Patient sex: M
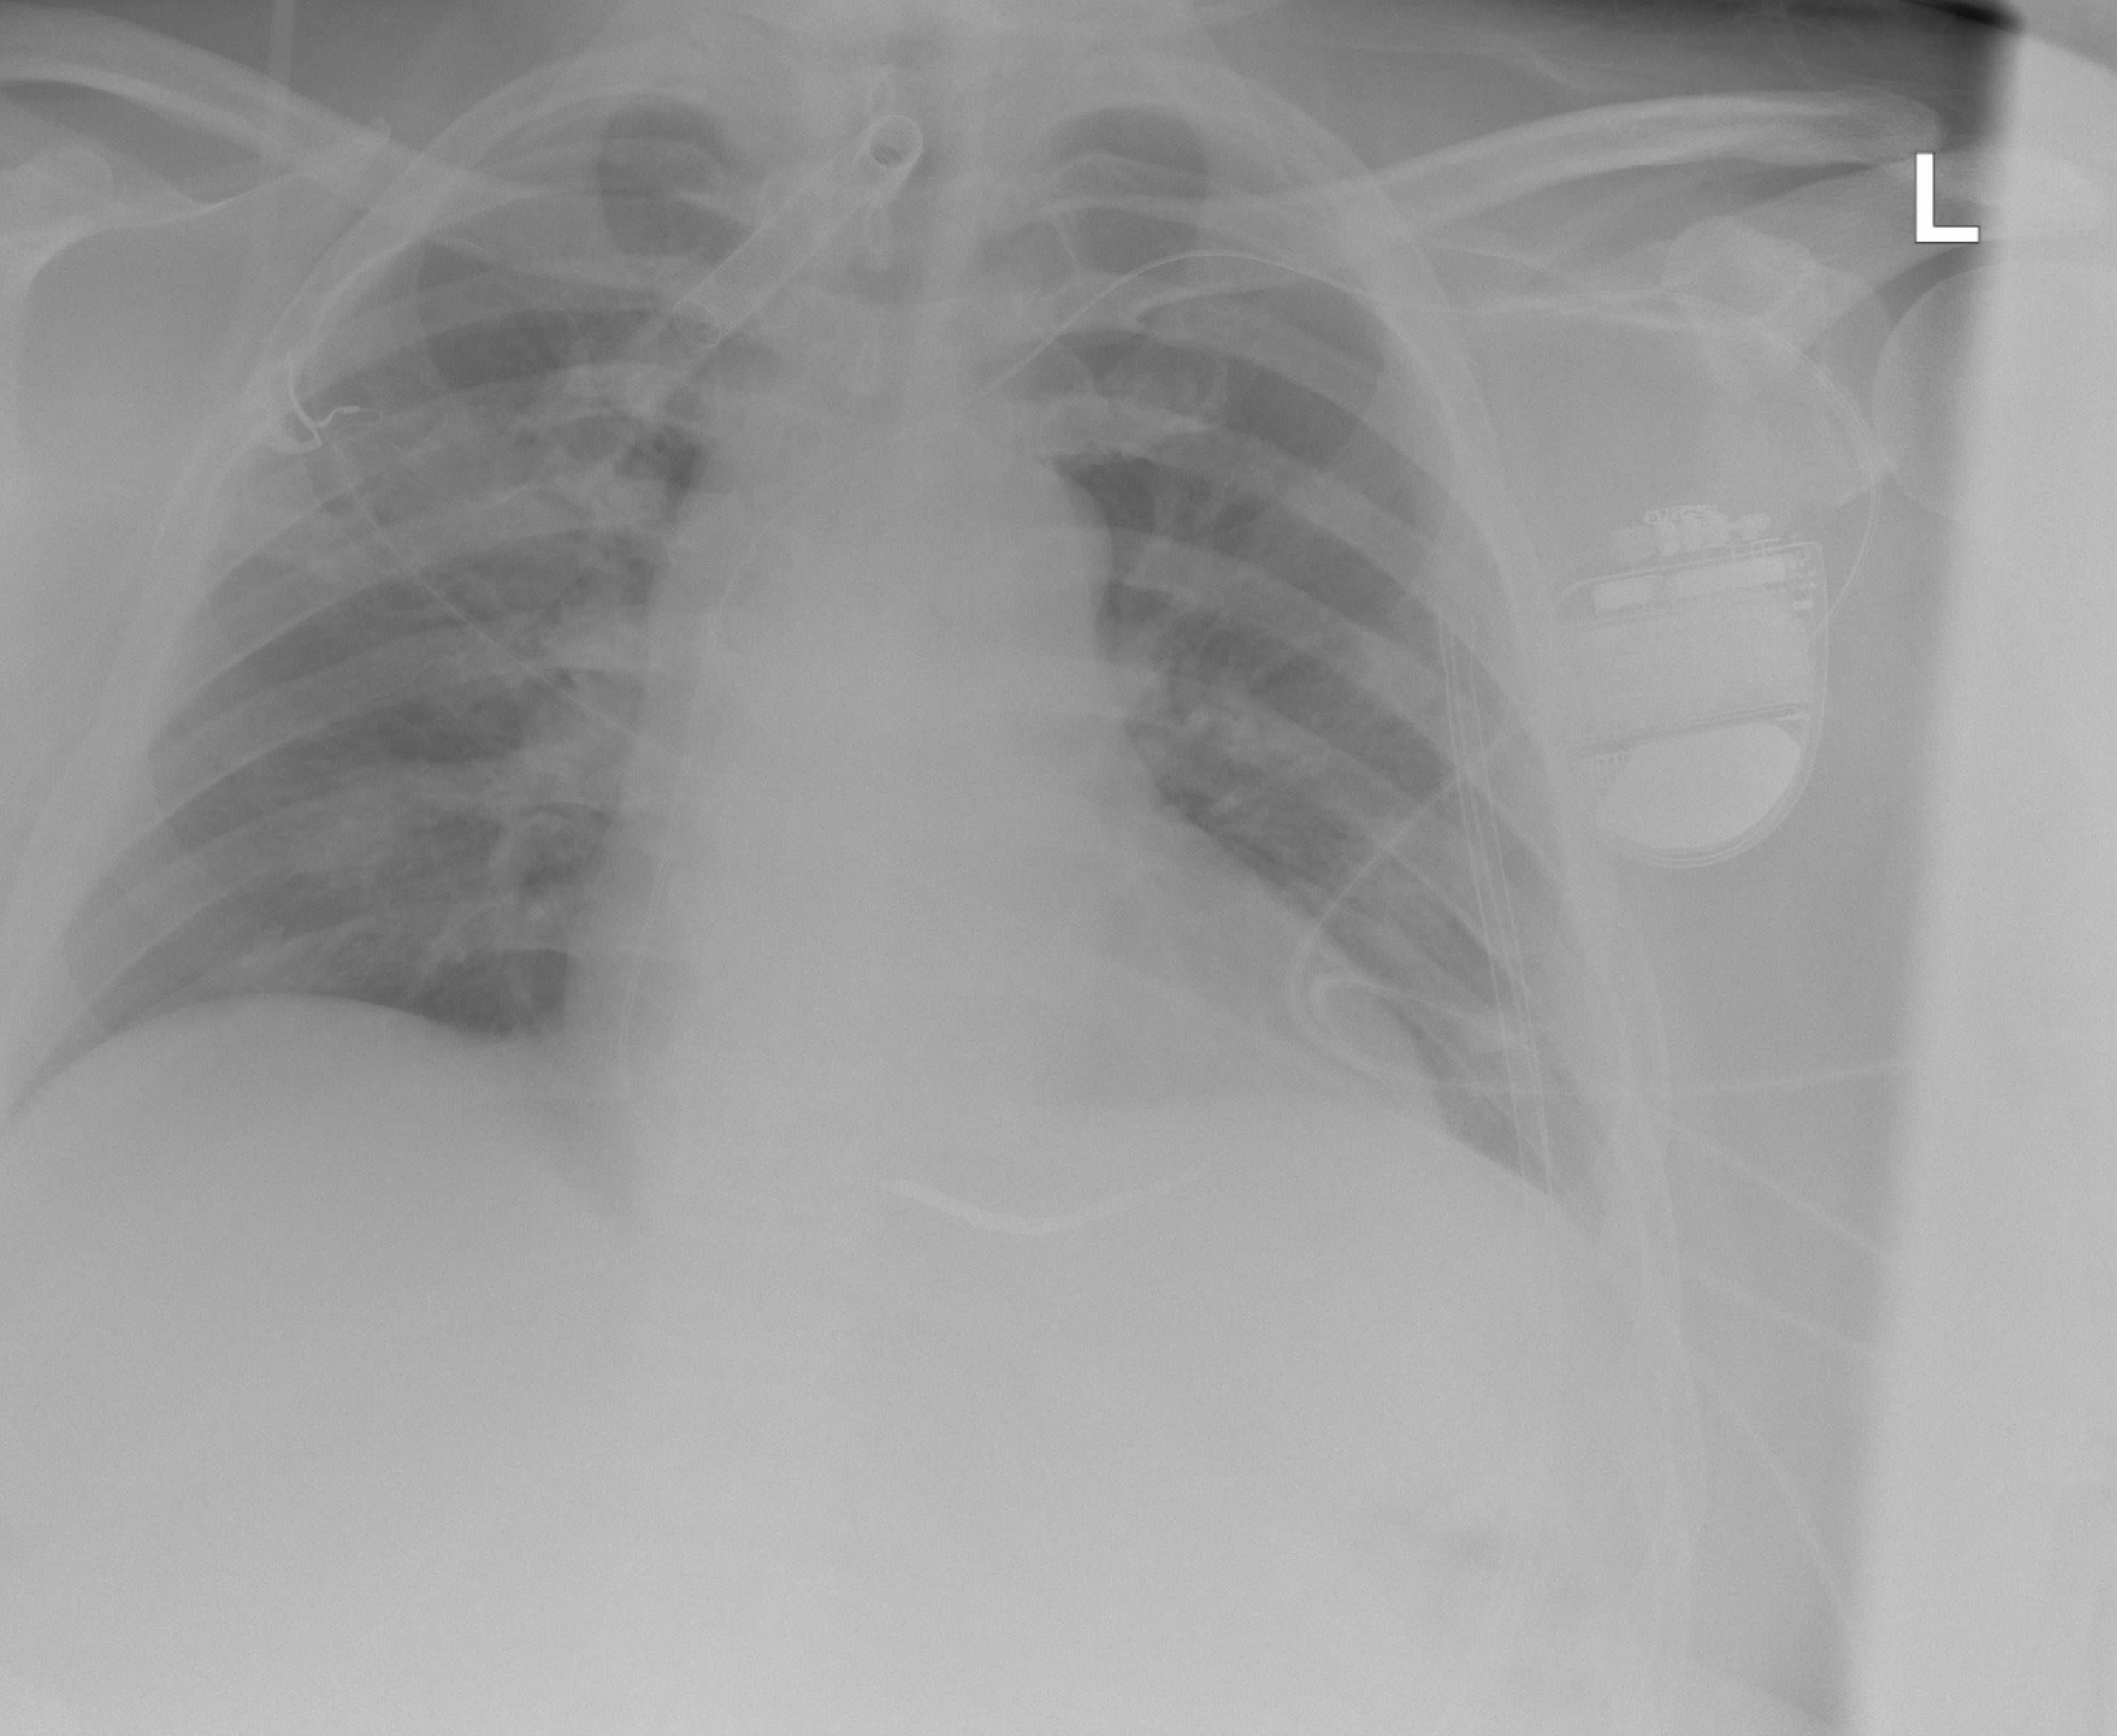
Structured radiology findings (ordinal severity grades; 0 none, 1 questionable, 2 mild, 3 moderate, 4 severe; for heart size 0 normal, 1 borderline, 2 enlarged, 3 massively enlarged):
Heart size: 1
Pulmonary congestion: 1
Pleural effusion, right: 0
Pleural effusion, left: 2
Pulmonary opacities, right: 0
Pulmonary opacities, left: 0
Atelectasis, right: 0
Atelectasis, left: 2